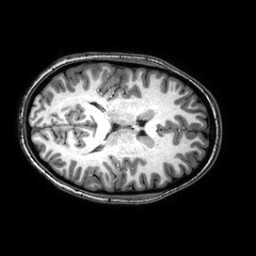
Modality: T1w
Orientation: axial
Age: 21
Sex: female